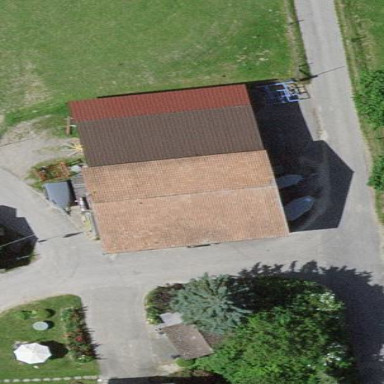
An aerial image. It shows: Farm auxiliary building with gabled roof.